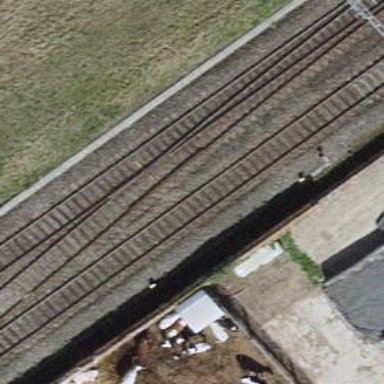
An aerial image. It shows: Railway track with contact line for electrification.